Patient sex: M
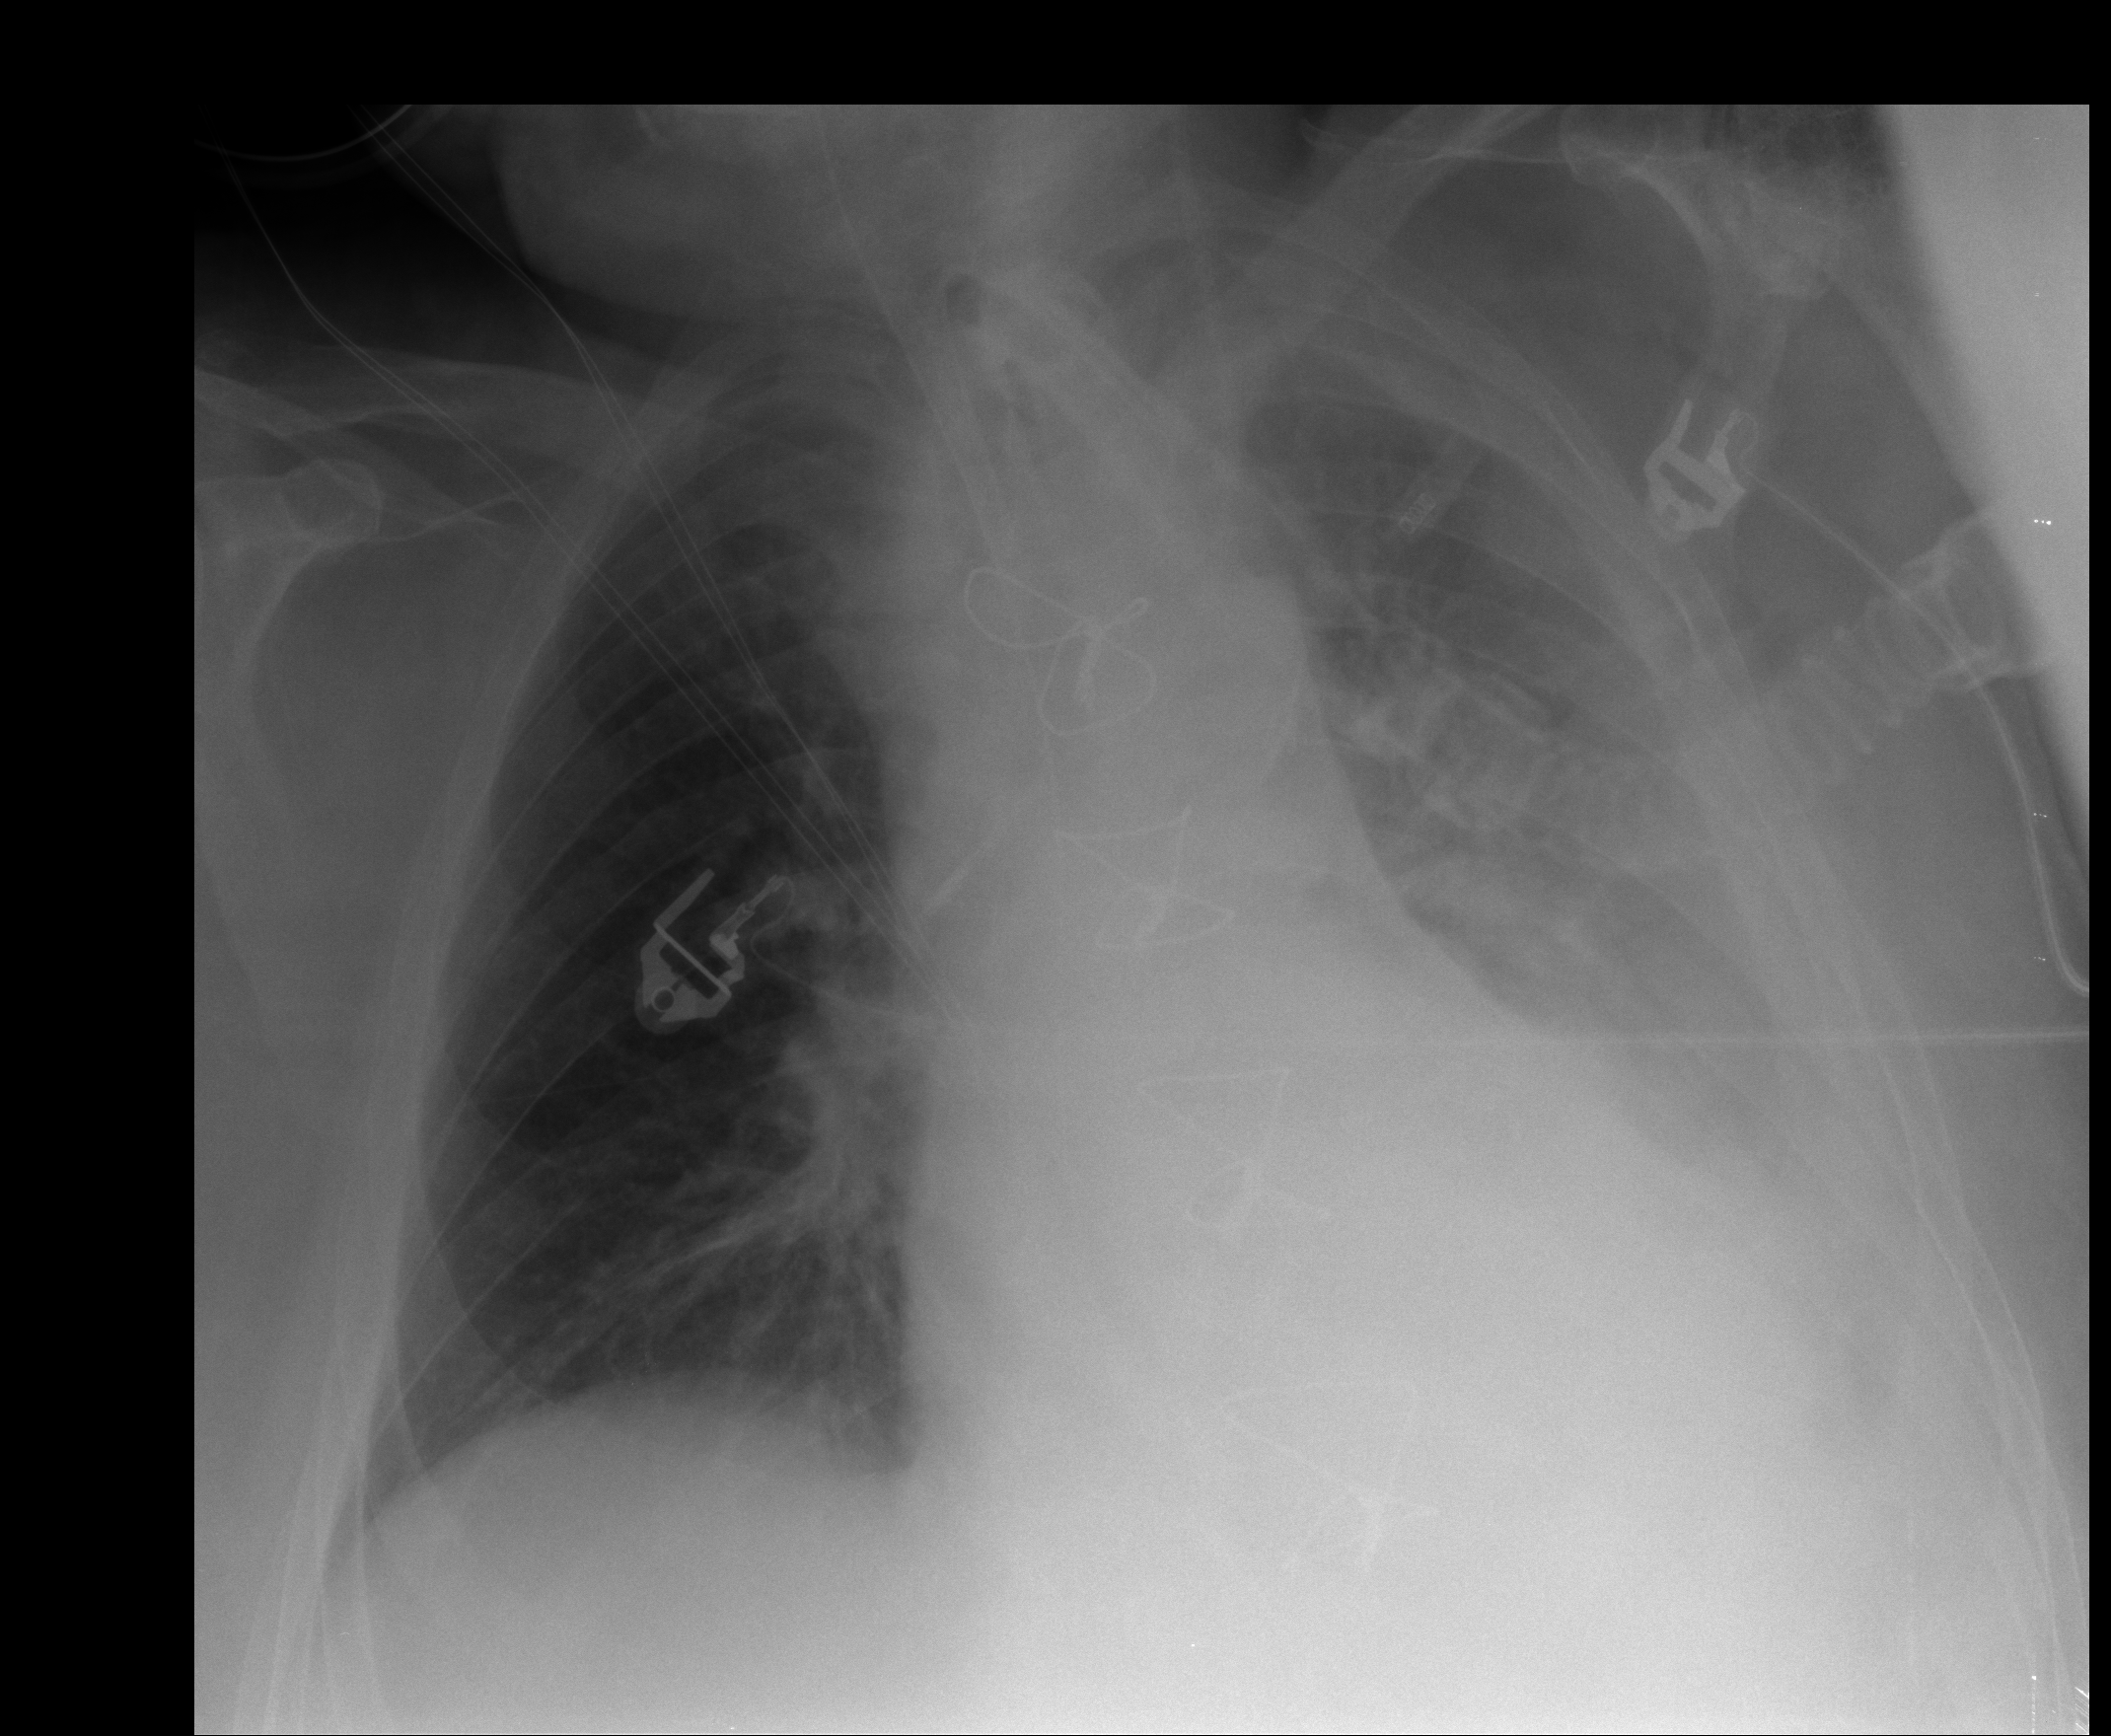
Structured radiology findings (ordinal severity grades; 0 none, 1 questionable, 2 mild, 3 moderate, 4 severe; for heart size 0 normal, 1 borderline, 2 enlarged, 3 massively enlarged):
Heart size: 2
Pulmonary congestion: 2
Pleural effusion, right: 0
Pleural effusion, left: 3
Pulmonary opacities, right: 0
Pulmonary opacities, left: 1
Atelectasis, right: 0
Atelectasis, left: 2